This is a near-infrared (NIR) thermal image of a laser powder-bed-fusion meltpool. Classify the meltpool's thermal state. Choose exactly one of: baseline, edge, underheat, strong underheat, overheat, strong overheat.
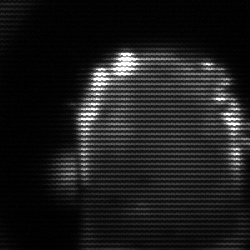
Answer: baseline